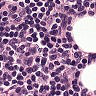
Metastatic tissue present: no